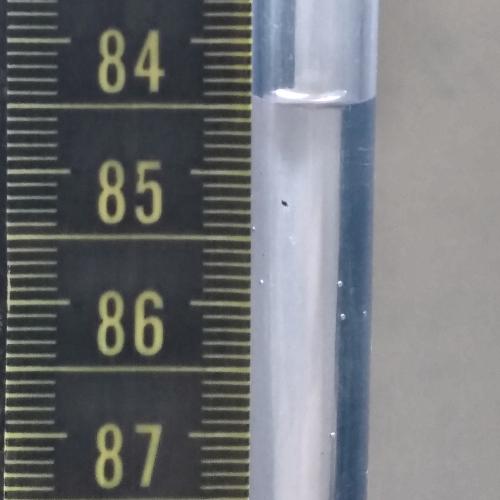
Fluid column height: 84.5 cm